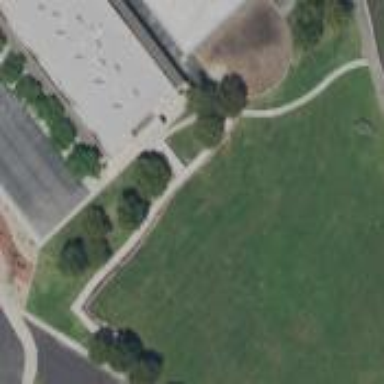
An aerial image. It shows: Grassy school grounds.